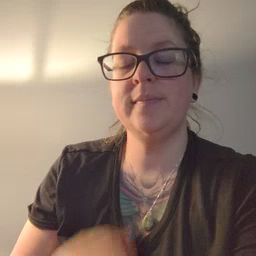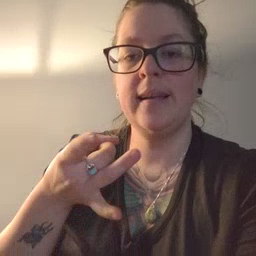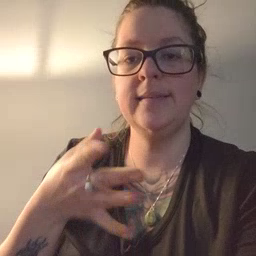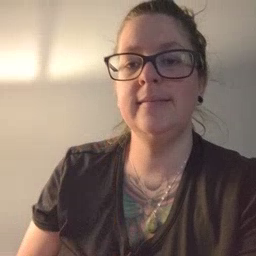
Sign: hate